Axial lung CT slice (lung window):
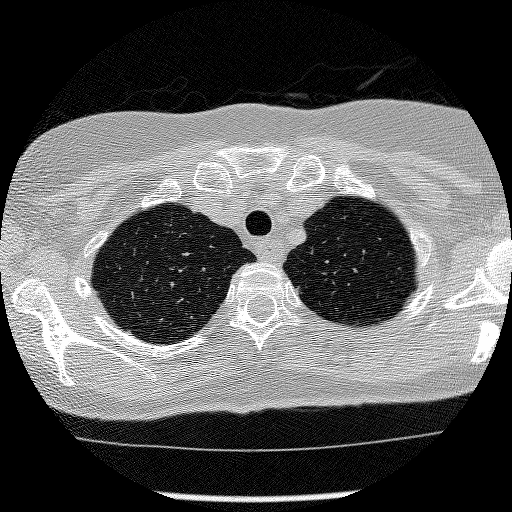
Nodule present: no